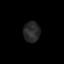
Tissue: prostate
Cell type: Epithelial cells
Senescence score: 0.2944
Nuclear area (px): 326
Mean DAPI intensity: 40.083